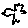
Label: bird